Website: macys
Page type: gifting
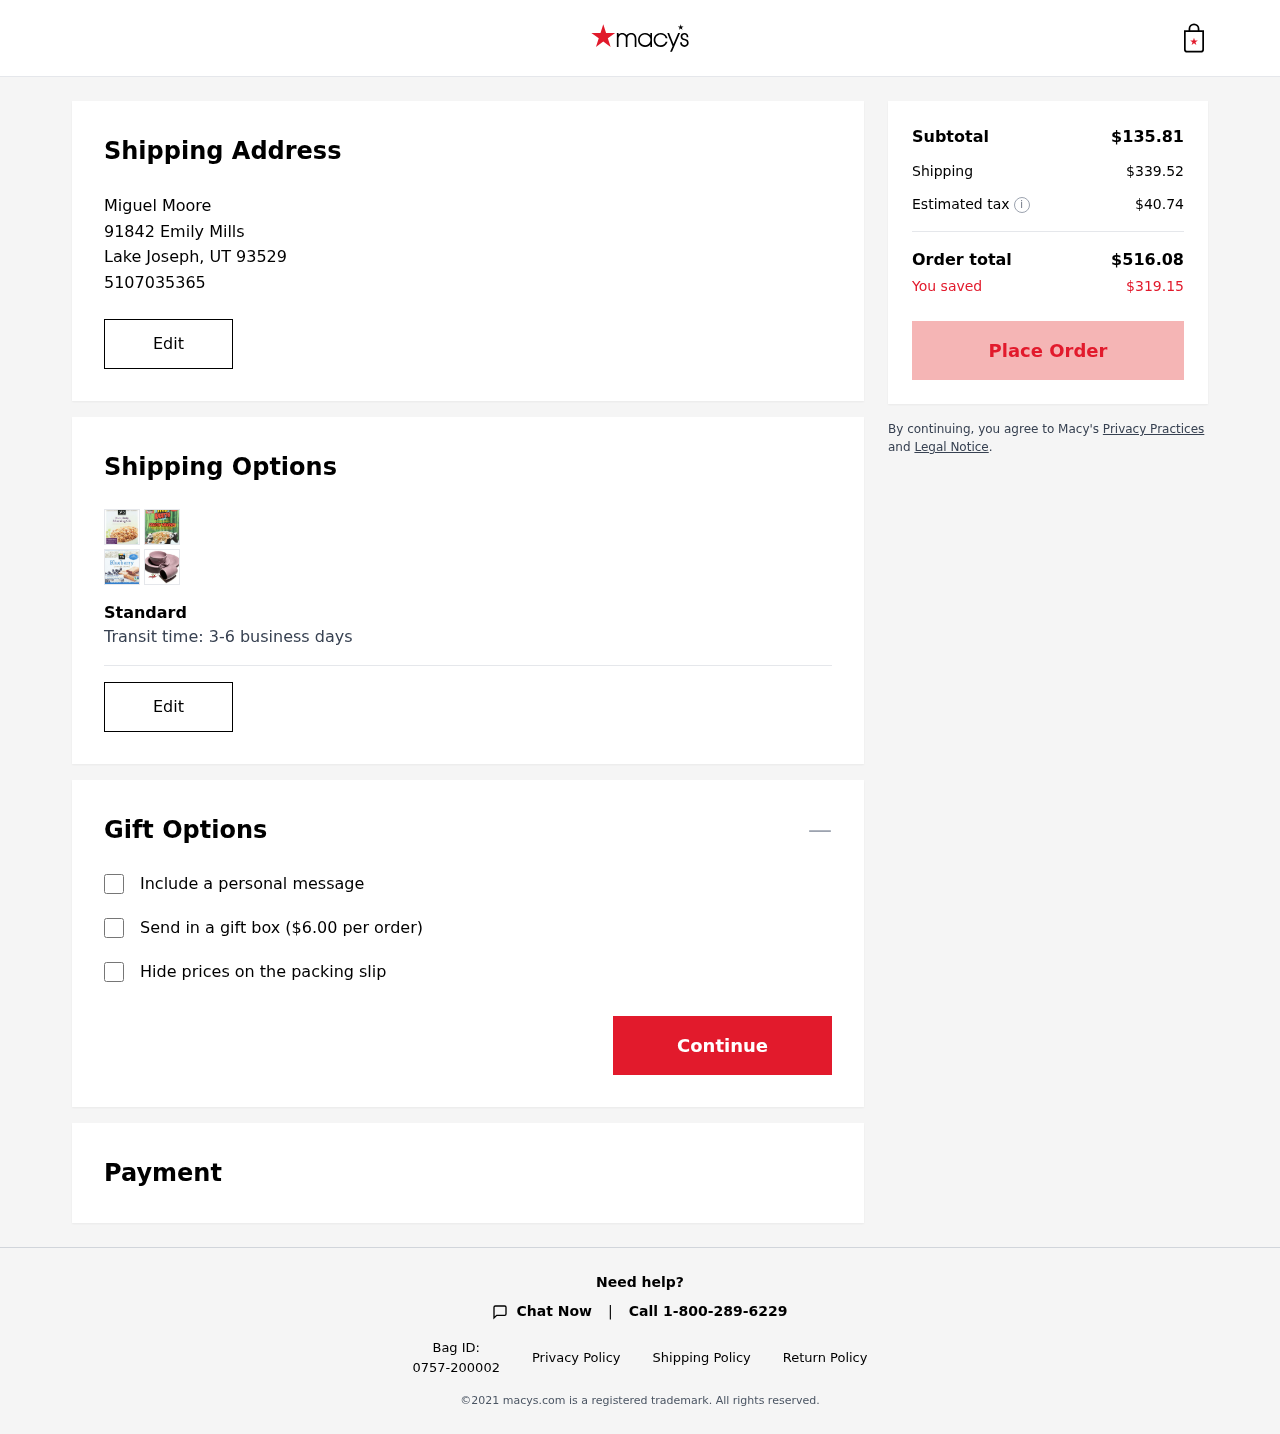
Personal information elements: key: PII_CITY
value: Lake Joseph
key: PII_FULLNAME
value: Miguel Moore
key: PII_PHONE
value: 5107035365
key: PII_POSTCODE
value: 93529
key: PII_STATE_ABBR
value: UT
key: PII_STREET
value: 91842 Emily Mills
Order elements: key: ORDER_SUBTOTAL
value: $135.81
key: ORDER_SHIPPING_COST
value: $339.52
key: ORDER_TAX
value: $40.74
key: ORDER_TOTAL
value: $516.08
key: ORDER_SAVINGS
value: $319.15
Other elements: key: GIFT_BOX_PRICE
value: $6.00